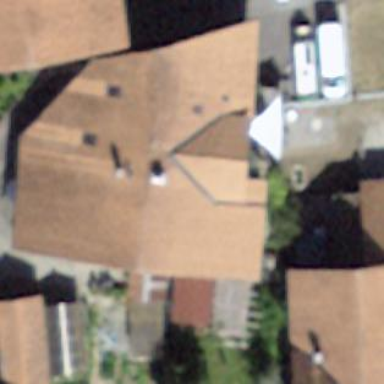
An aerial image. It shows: Residential building.